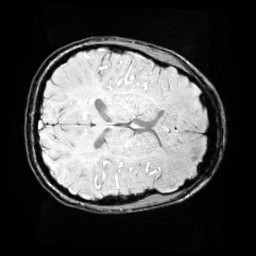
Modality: SWI
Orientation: axial
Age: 13
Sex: female
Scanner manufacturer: siemens
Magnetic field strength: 3 T
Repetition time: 0.027 s
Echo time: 0.02 s